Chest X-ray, PA view. Patient: 39 years old, sex F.
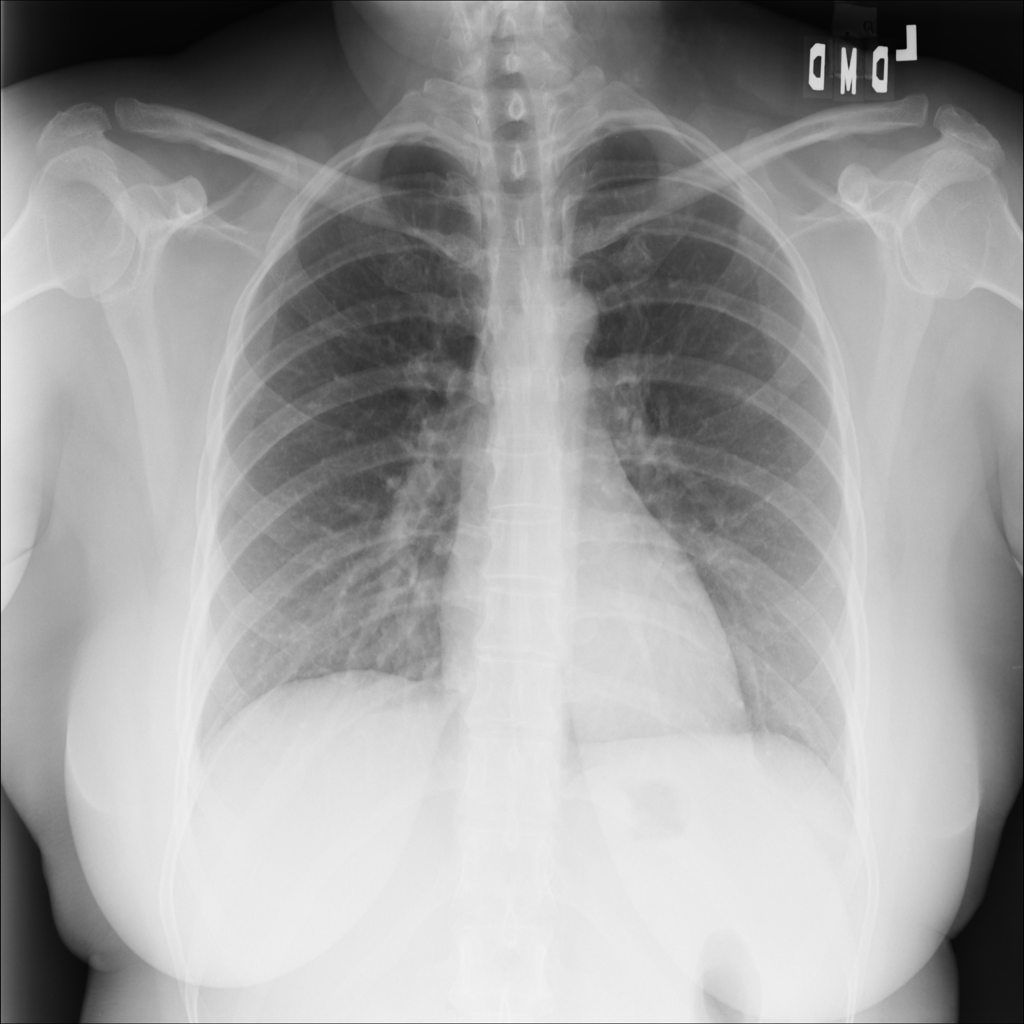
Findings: No Finding